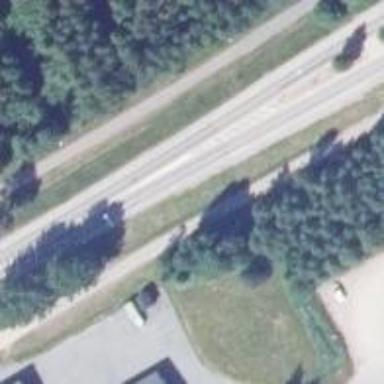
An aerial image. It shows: Asphalt trunk highway.